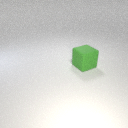
large green rubber cube